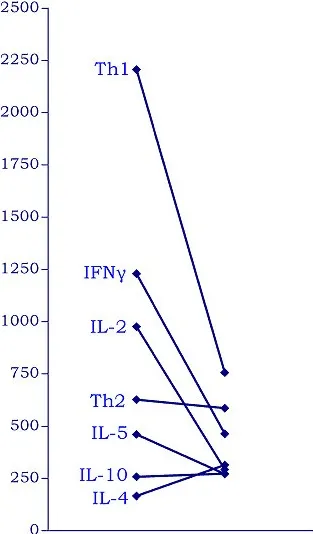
Gene expression levels of individual cytokines and of calculated Th1 and Th2 activities at 3 and 7 months after splenectomy. Th1 equals with IL-2 units plus IFN-gamma units and Th2 equals with IL-4 units plus IL-5 units.
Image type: pathology (masson_trichrome)